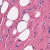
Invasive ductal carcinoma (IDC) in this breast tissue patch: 1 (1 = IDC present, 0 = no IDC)